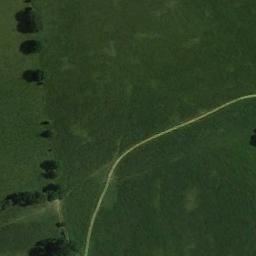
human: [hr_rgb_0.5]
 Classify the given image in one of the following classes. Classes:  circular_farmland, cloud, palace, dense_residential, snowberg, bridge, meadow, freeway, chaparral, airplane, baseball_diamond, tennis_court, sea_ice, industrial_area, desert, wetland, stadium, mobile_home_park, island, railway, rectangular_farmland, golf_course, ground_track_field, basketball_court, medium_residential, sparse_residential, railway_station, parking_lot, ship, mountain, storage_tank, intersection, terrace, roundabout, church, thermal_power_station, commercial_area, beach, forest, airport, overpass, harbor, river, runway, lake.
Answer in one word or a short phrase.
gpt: meadow